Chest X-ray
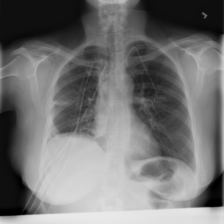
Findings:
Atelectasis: negative
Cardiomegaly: negative
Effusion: negative
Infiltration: negative
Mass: negative
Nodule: negative
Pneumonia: negative
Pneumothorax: negative
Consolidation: negative
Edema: negative
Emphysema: negative
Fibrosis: negative
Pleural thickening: negative
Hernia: negative